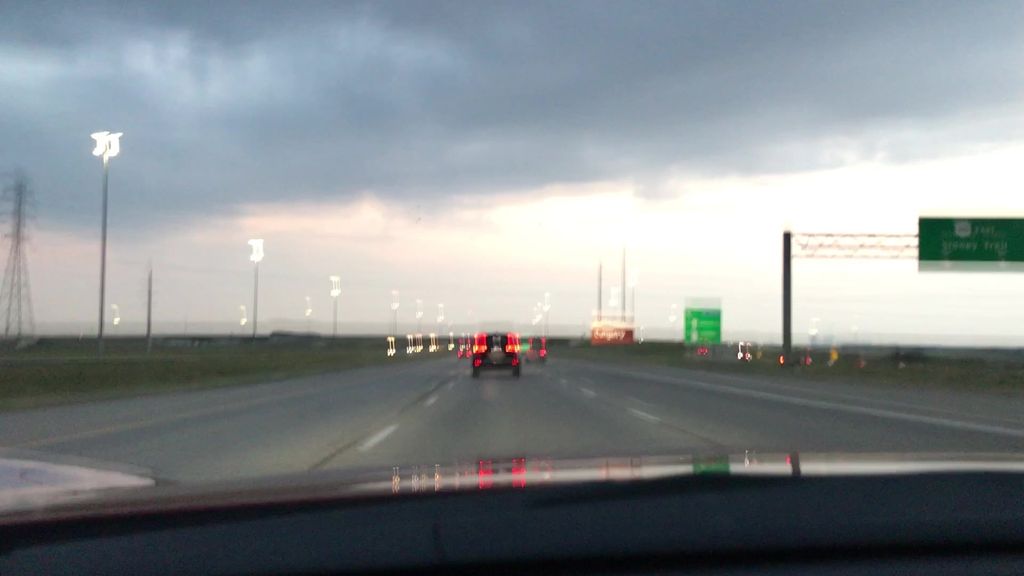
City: calgary